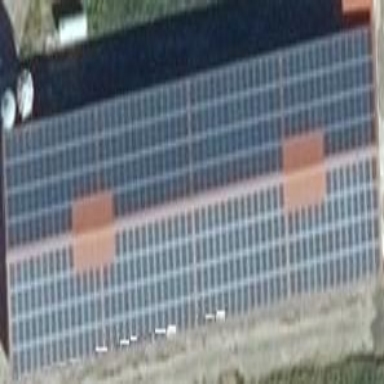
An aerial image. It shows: Building featuring small installation solar photovoltaic panel for electricity generation.